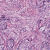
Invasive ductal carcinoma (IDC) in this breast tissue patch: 1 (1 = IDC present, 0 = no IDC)